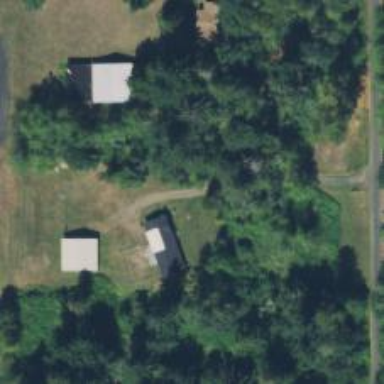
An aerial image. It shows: Driveway.